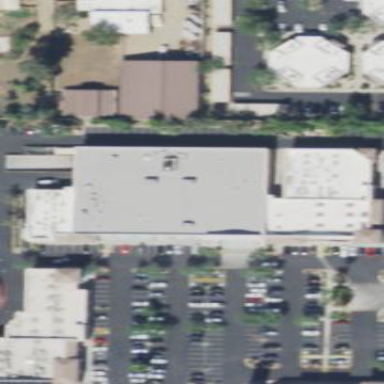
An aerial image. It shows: Retail building.